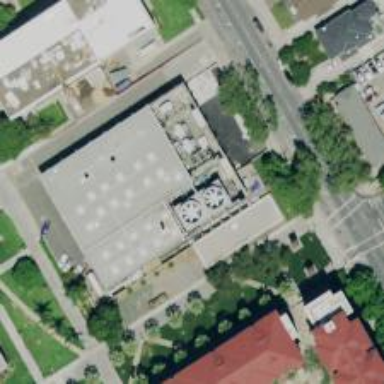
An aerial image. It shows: Building with power generator.